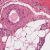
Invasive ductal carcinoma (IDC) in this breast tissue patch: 1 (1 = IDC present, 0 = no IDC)